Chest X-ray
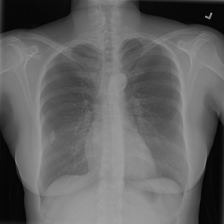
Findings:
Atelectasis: negative
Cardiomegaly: negative
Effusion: negative
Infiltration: negative
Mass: negative
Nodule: negative
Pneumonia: negative
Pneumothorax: negative
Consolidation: negative
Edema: negative
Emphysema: negative
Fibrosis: negative
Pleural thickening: negative
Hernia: negative